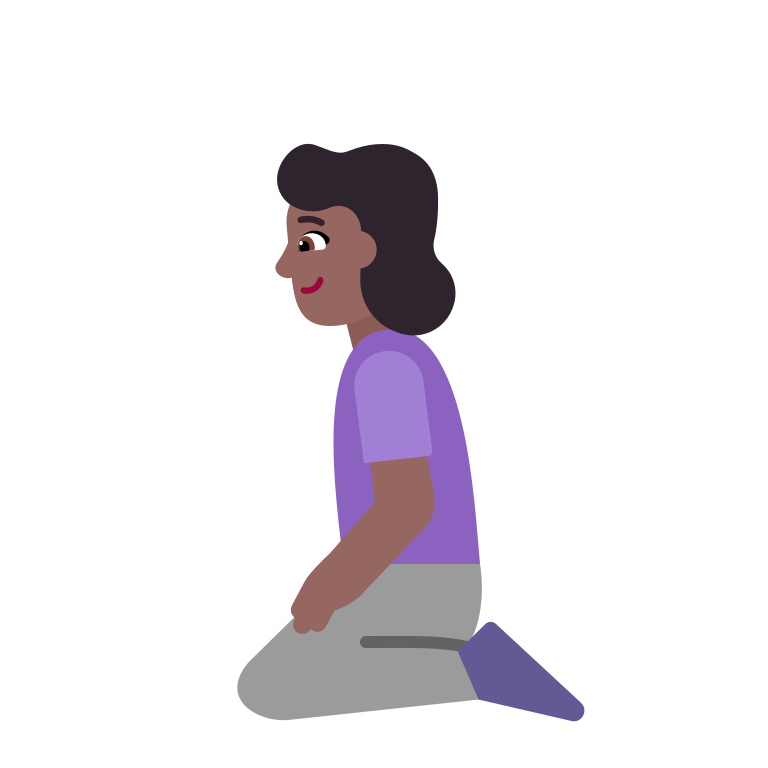
woman kneeling flat  dark